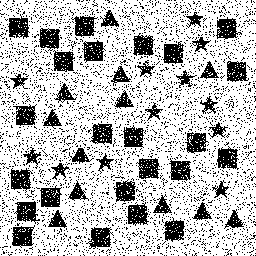
Squares: 24
Triangles: 12
Stars: 12
Total shapes: 48